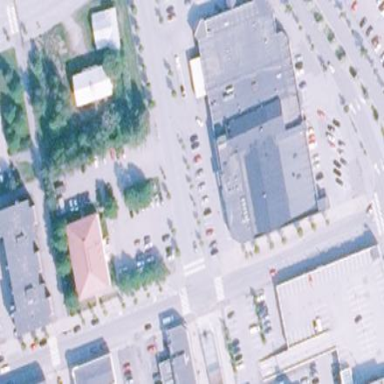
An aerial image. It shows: Community centre.